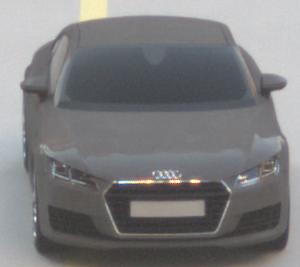
Make: Audi
Model: TT Coupé 1.8 TFSI
Detailed model: TT (8S) Coupé
Model produced from: 2015/08
Model produced until: 2018/06
Doors: 3
Color: gray
Road condition: dry road
Daytime: sunrise or sunset
Contrast: low contrast